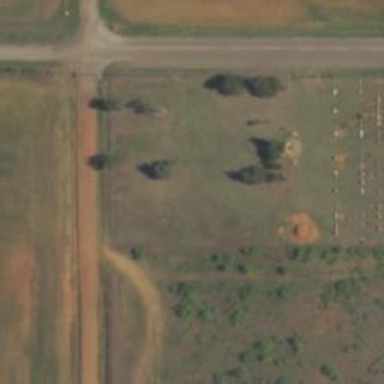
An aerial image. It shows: Religious area with graveyard.